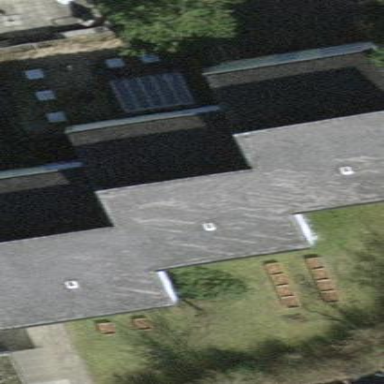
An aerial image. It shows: School building.